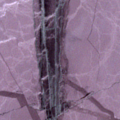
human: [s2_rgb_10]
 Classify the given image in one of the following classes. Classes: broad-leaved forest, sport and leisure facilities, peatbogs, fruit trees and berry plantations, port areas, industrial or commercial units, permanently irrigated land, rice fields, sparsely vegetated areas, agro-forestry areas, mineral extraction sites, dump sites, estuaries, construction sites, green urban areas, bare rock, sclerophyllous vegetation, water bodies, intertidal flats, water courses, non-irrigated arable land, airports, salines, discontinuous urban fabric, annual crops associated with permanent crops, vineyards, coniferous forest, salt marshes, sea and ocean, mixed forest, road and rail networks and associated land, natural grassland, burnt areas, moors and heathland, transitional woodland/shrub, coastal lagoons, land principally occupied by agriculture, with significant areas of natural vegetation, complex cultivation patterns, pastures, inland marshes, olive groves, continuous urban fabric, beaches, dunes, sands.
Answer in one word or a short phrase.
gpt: sea and ocean